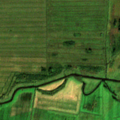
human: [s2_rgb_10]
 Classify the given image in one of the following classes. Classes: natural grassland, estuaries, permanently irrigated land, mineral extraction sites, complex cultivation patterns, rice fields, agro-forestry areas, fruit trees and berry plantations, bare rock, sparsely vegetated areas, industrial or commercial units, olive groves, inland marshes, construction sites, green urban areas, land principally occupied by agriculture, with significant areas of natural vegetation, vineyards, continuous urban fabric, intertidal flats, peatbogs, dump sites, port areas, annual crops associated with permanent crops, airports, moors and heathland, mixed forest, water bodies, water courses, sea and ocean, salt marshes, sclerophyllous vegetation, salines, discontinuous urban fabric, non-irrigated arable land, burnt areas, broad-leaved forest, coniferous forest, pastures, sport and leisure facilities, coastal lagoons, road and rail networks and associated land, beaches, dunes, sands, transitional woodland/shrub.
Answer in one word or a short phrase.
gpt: pastures